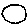
Label: moon